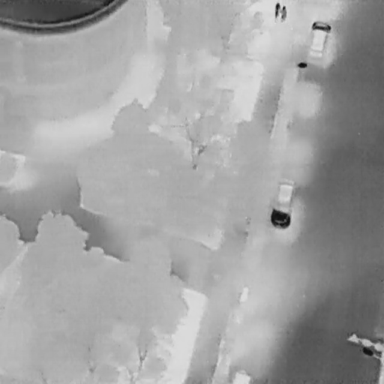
There are three Cars in the infrared image.